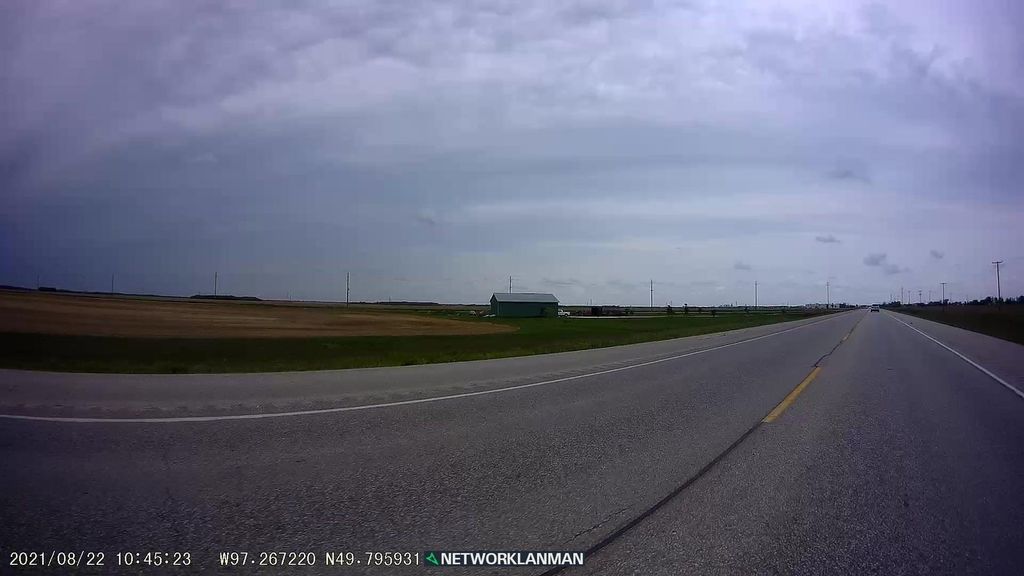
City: winnipeg